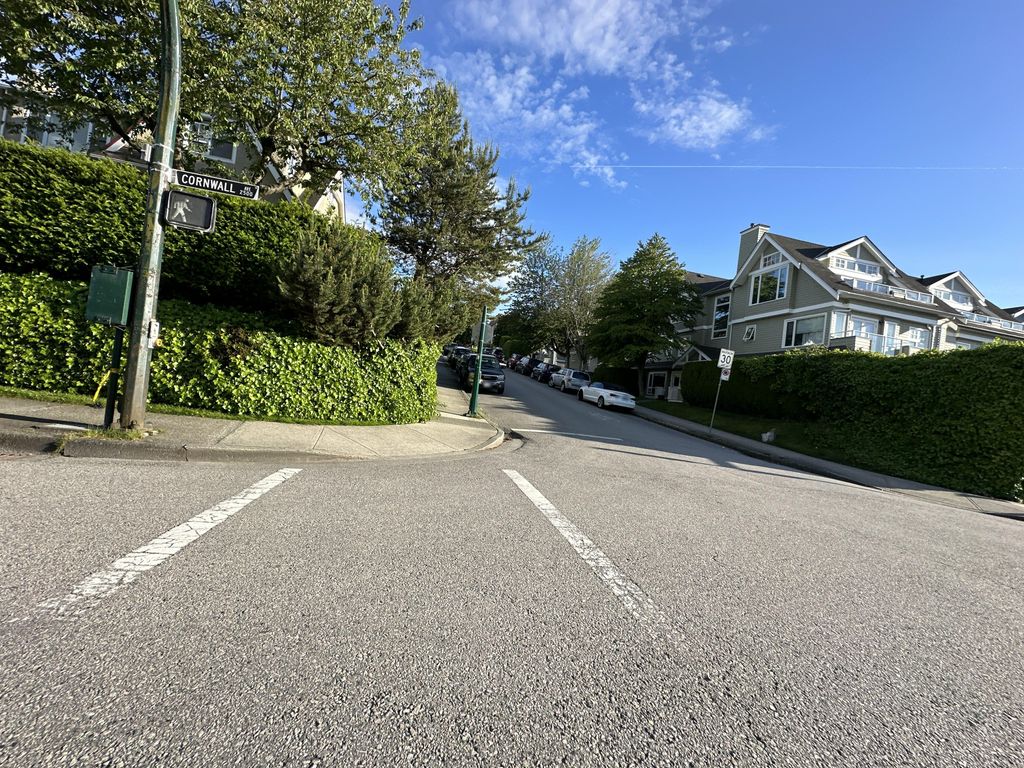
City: vancouver